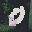
Label: 0